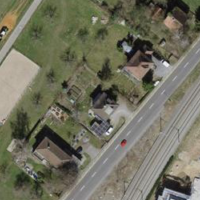
EUNIS habitat code: 55
Species observed at this site:
Prunus padus
Potentilla recta